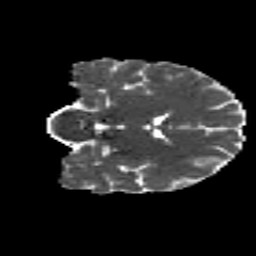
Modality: MD
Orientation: coronal
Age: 25
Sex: female
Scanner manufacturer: siemens
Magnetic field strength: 3 T
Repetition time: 8.8 s
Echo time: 0.085 s